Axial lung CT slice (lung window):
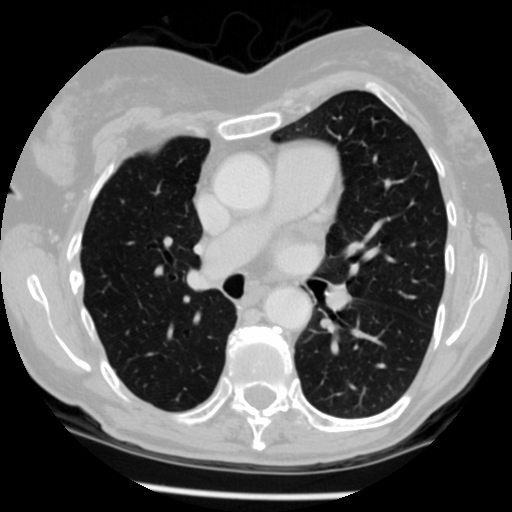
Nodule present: no